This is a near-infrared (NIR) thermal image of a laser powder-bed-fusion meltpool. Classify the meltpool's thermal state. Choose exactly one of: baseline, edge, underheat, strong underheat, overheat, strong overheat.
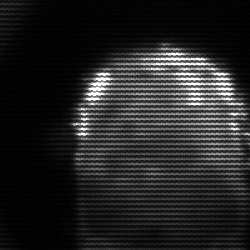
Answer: baseline